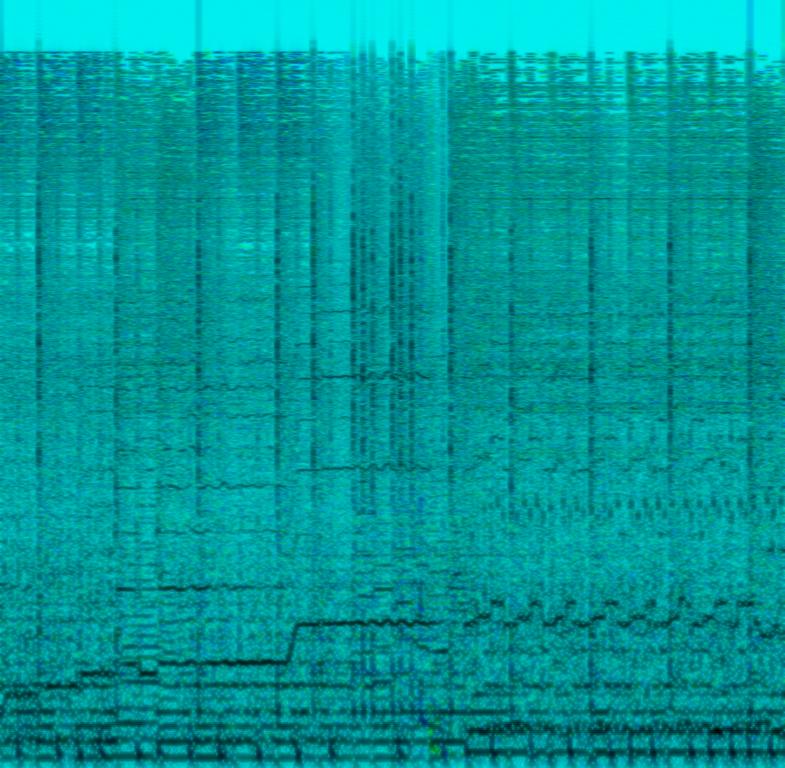
This audio contains acoustic drums playing a groove with a lot of cymbal hits. An e-bass is holding the groove while a distorted e-guitar is playing a solo in a higher register. In the background you can hear another e-guitar playing something like an arpeggio melody in the mid-range. This song may be playing in the rehearsal band room practicing drumming to a backing song.